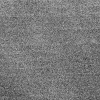
Atmospheric dust classification: dusty